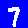
Digit: 7